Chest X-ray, AP view. Patient: 49 years old, sex F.
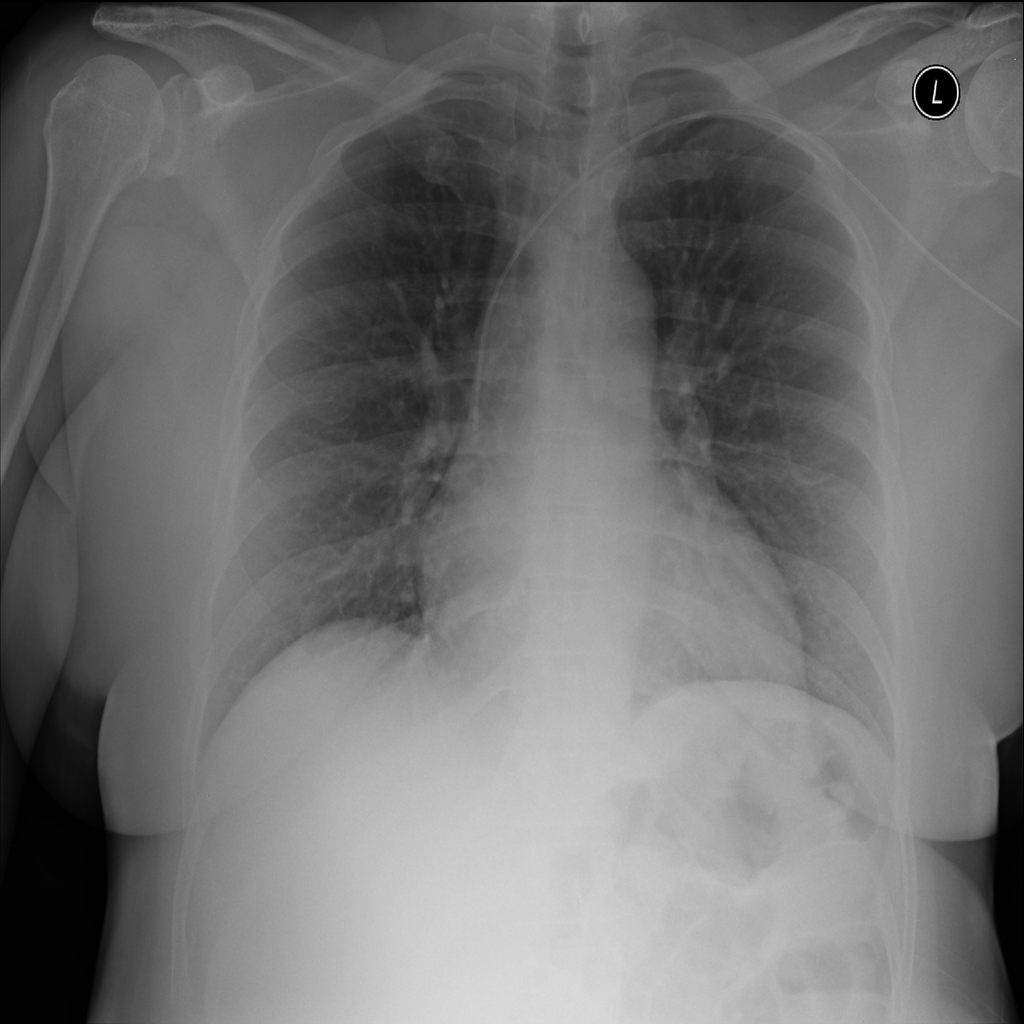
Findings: No Finding